Field crop: maize
Growth stage: 2
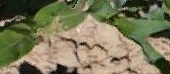
Species: maize